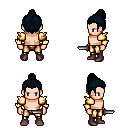
a pixel art fantasy rpg character, male body template, human, light skin, gold arm armor, gold greaves, raven short topknot hairstyle, maroon shoes, dagger, four views (front, back, left, right), 2x2 character sprite sheet, small pixel art, hard edges, no anti-aliasing